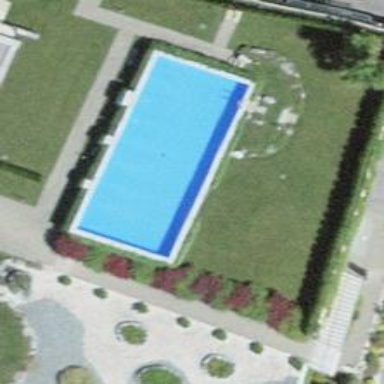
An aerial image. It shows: Swimming pool located in leisure land.